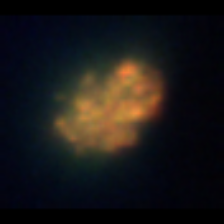
Taxon: Unknown_detritus
Group: Unknown